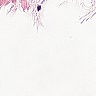
Metastatic tissue present: no